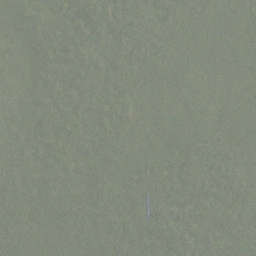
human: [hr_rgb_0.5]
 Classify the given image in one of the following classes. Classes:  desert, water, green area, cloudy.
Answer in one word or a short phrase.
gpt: cloudy